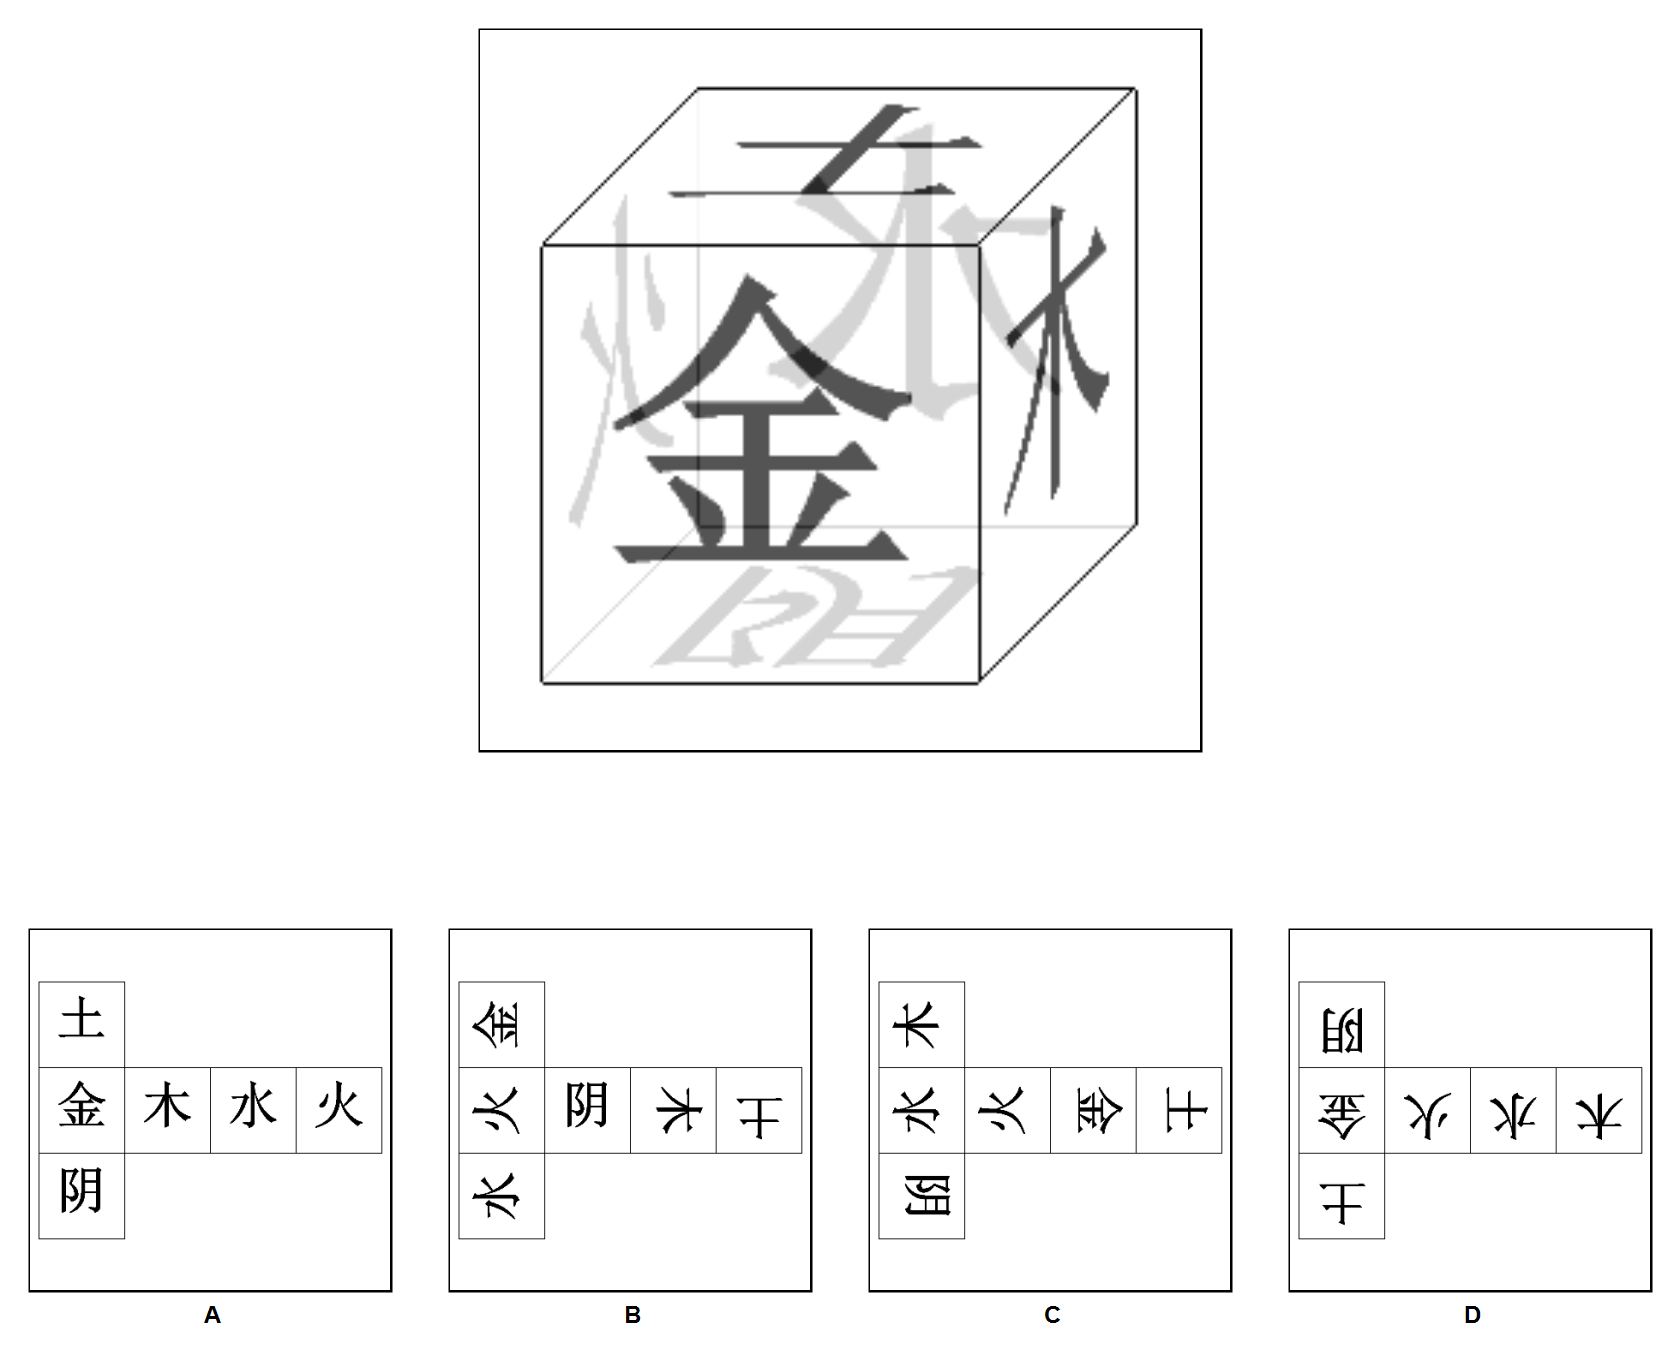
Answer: C